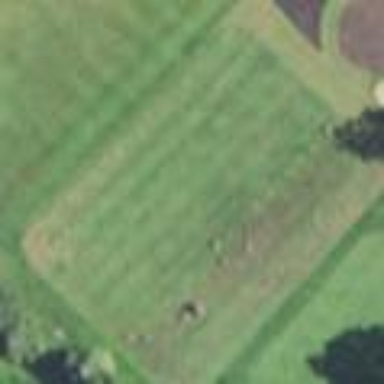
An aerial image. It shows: Golf tee on grassy land.